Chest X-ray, PA view. Patient: 42 years old, sex F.
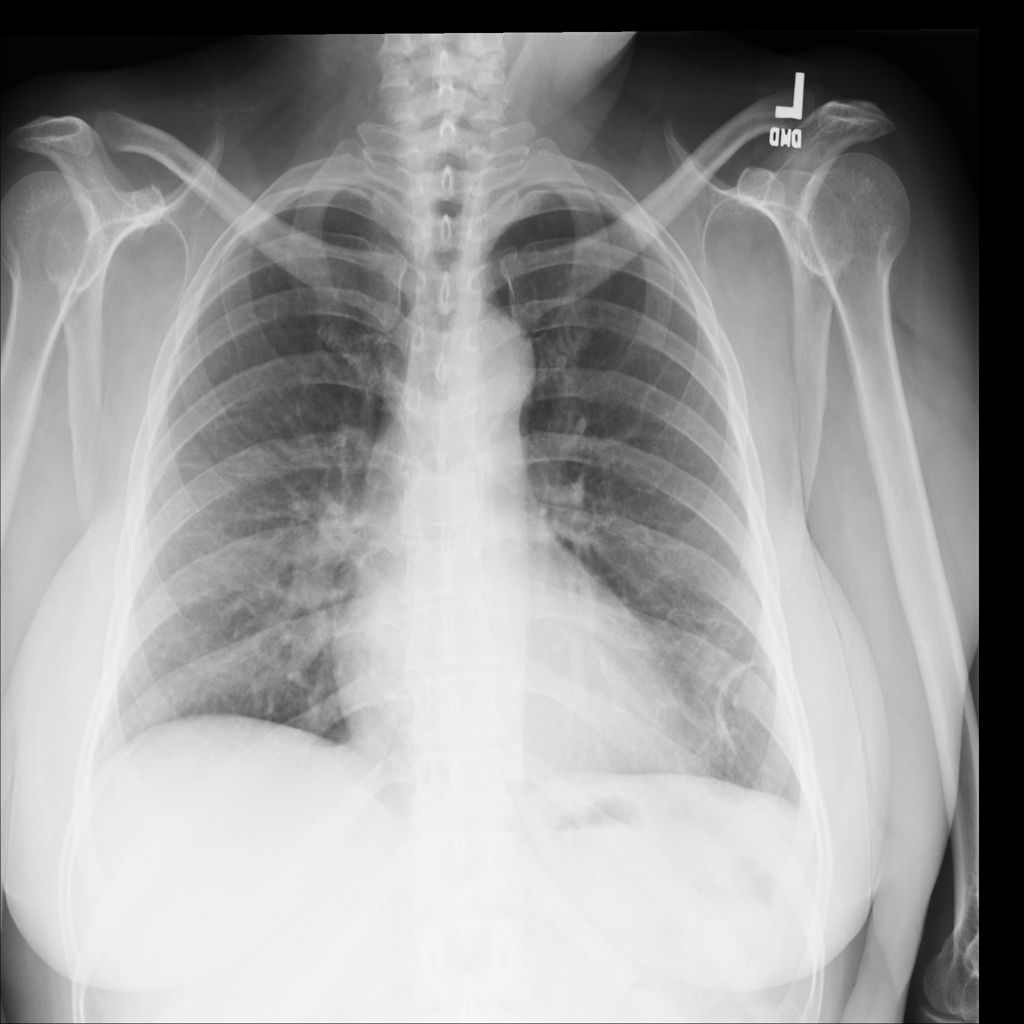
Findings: No Finding